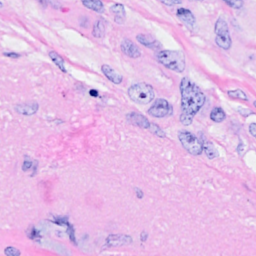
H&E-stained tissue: Breast